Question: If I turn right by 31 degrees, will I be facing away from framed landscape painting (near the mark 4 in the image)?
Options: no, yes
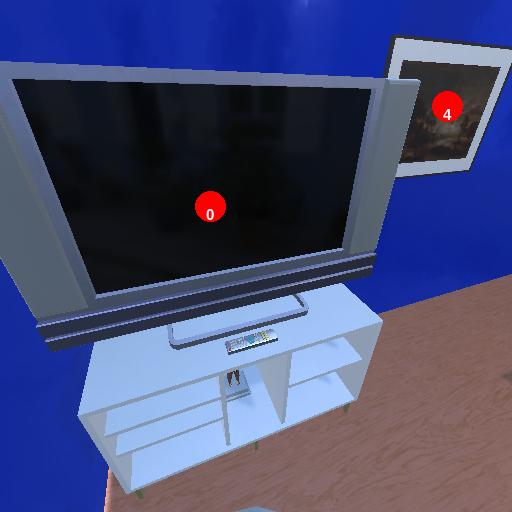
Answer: no